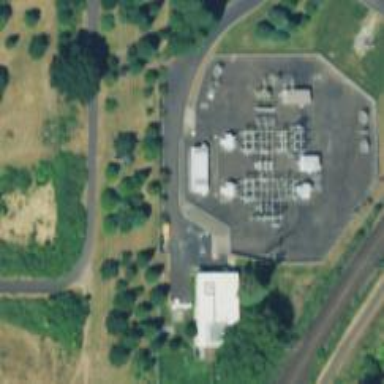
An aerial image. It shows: Power substation surrounded by fence.